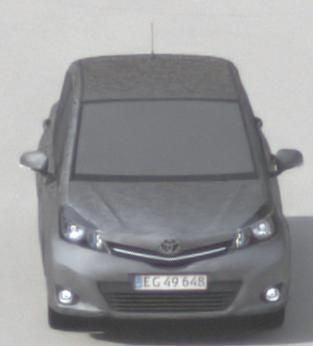
Make: Toyota
Model: Yaris 1.0
Detailed model: Yaris (XP9)
Model produced from: 2009/01
Model produced until: 2010/10
Doors: 3
Color: gray
Road condition: dry road
Daytime: morning or afternoon
Contrast: low contrast